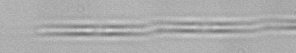
Label: Pseudo-nitzschia